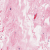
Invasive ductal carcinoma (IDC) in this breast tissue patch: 0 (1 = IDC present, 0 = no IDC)